Как показано на рисунке, конденсатор с ёмкостью $C$ и напряжением пробоя $U_b$ подключен к верхним концам пары длинных вертикальных гладких рельсов, расположенных на расстоянии $L$ друг от друга. Магнитное поле с индукцией $B$ направлено перпендикулярно плоскости рельсов. Металлический стержень $ef$ с массой $m$ скользит по рельсам с начальной скоростью $v(t=0)=v_0$. Сопротивлением и самоиндукцией всех элементов цепи можно пренебречь. Ускорение свободного падения равно $g$.
Найдите время $t$, через которое конденсатор выйдет из строя.
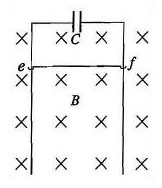
Ответ: \[t=\frac{\left(U_b-v_0BL\right)\left(m+cB^2L^2\right)}{BLmg}.\]
Темы:
T, Электромагнетизм, Электромагнитная индукция, Китайские, Перемычки на рельсах